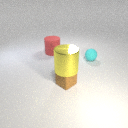
large red rubber cylinder behind small brown rubber cube